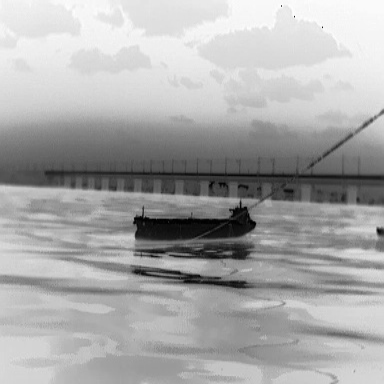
There is a liner in the infrared image.